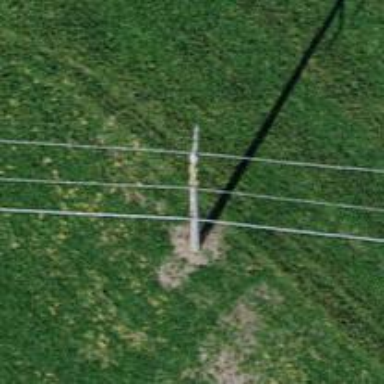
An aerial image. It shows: Power pole.